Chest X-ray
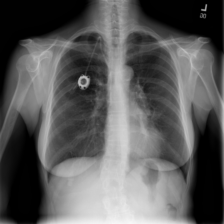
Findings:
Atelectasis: negative
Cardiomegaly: negative
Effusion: negative
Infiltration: negative
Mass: positive
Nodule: negative
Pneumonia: negative
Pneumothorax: negative
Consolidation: negative
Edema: negative
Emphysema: negative
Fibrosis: negative
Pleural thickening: negative
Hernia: negative